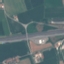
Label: Highway